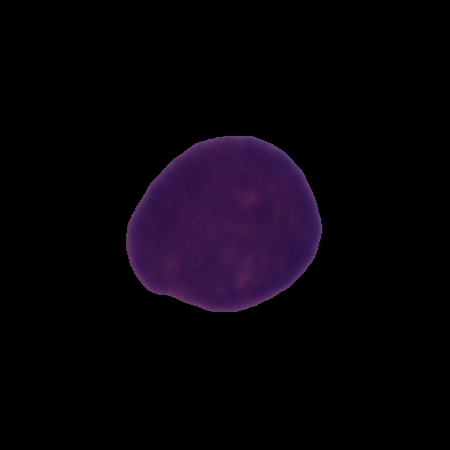
Label: cancer